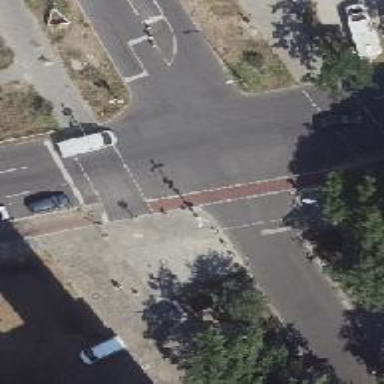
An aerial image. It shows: Footway with traffic signals at crossing.